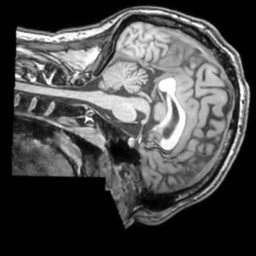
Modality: T1w
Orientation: sagittal
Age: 24
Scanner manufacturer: philips
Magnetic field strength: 3 T
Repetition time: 0.007 s
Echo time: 0.003501 s